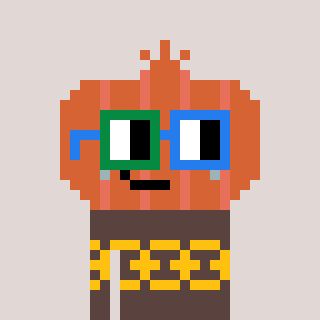
a pixel art character with square green and blue glasses, a onion-shaped head and a darkbrown-colored body on a warm background